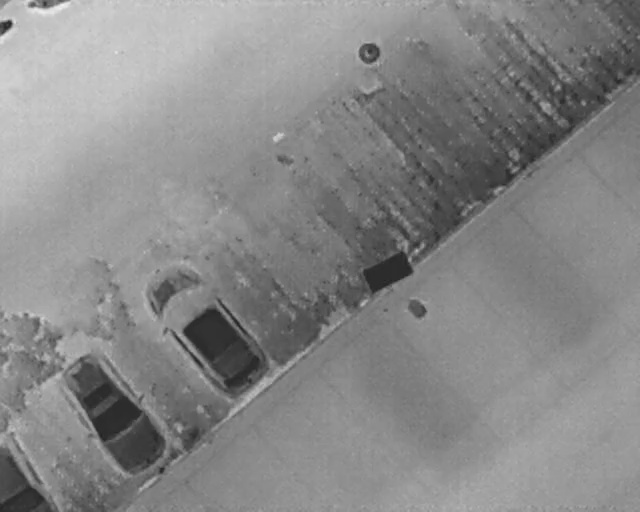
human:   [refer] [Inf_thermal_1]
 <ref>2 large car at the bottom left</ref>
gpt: <box>[[12, 66, 22, 94, 51], [-1, 86, 10, 97, 2]]</box>